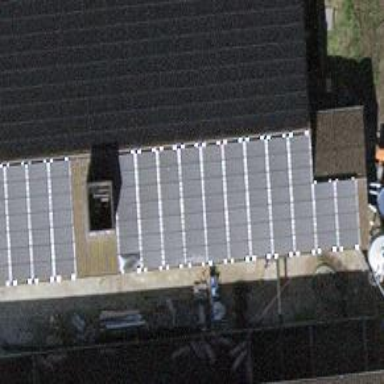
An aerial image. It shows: Solar power generator.